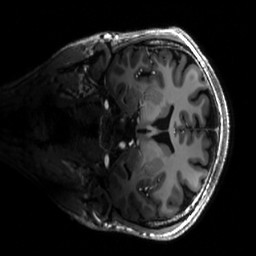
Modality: T1w
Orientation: coronal
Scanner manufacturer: siemens
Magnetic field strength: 6.98 T
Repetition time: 2.25 s
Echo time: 0.00201 s